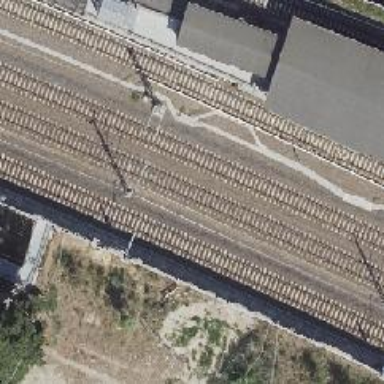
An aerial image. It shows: Milestone along the railway with catenary mast.